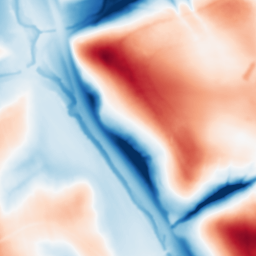
Category: multiscale
Decomposition family: dog_multiscale
Decomposition parameters: sigma_ratio: 2
n_scales: 5
base_sigma: 1
Upsampling method: edge_directed
Upsampling parameters: scale: 2
Upsampling scale: 2